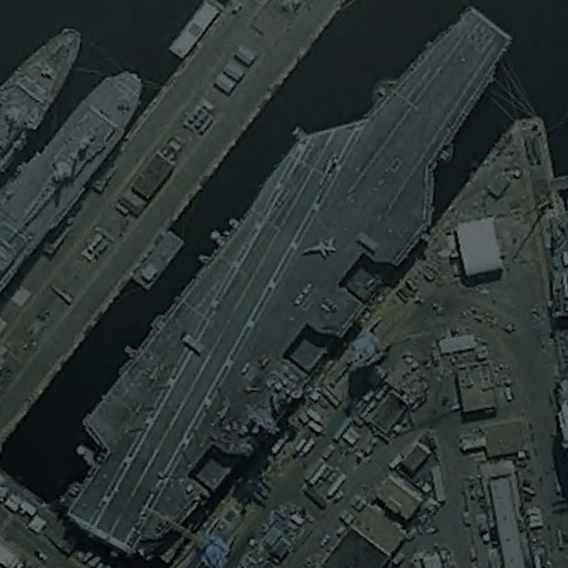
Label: aircraft_carrier